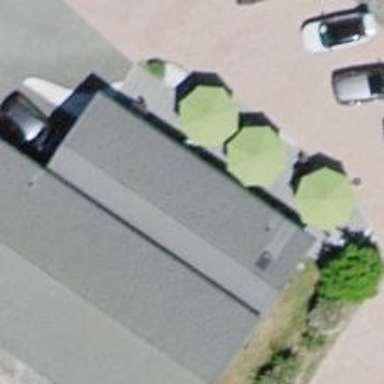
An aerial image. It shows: Bar.